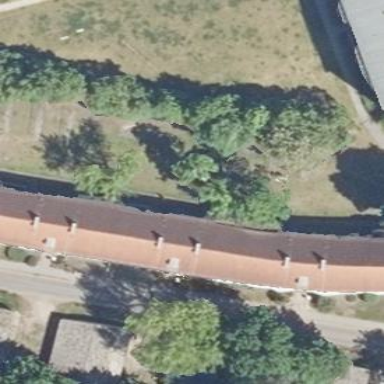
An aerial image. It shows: Apartments building with gambrel roof oriented along its axis.